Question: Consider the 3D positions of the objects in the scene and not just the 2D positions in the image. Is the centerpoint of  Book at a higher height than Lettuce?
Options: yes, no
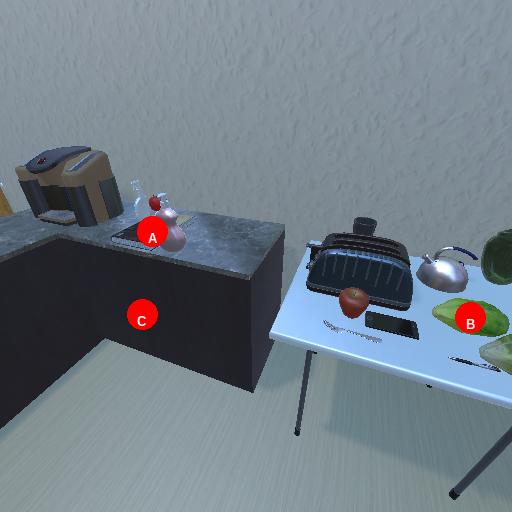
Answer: yes